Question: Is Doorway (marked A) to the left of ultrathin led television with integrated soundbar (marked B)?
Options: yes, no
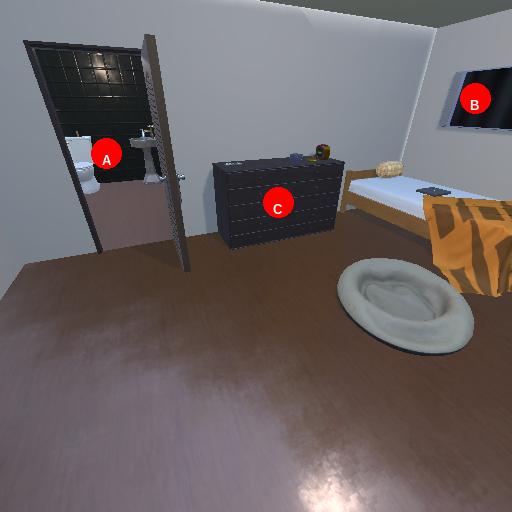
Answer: yes